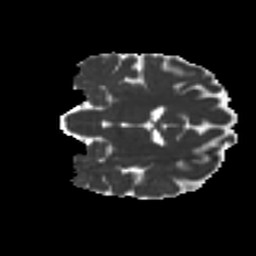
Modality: MD
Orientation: coronal
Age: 23
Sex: female
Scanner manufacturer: ge
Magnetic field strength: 3 T
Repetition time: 7.8 s
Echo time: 0.0606 s